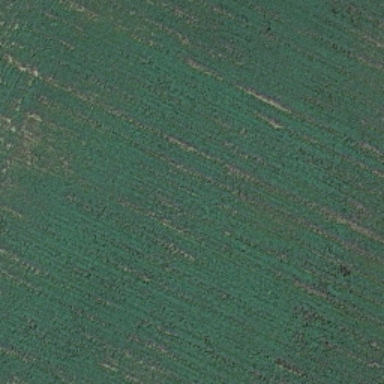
There is a piece of formland .